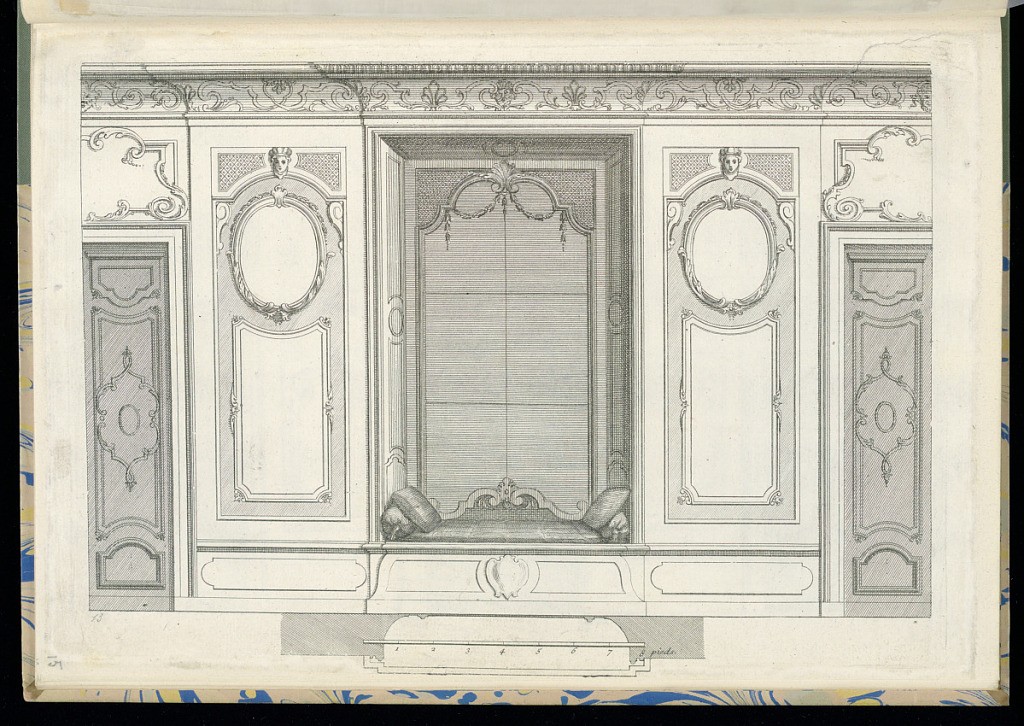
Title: Interior Wall Elevation
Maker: François II de Poilly, French, 1666 – 1741
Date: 1696–1740
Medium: Etching and engraving on laid paper
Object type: Print
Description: An interior wall elevation with an alcove in the center containing a mirror and a sofa (lit a l'anglaise), flanked by paneling (boiseries) featuring oval panels, and doors with overdoor frames decorated with rococo motifs and ornament including, palmettes, feathers, cartouches, c-scrolls, scrolling leaves (rinceaux), s-scrolls, acanthus leaves, fleurons, masks, diaper and pearl patterns, and festoons of fleurons. The frieze of the entablature has a combination of strapwork, masks (mascarons), scrolling leaves (rinceaux), and plamettes motifs. A scale and plan view of the niche below.